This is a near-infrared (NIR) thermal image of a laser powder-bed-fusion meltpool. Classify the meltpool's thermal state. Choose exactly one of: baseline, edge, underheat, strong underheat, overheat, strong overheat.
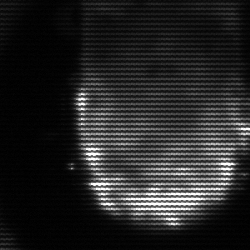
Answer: baseline